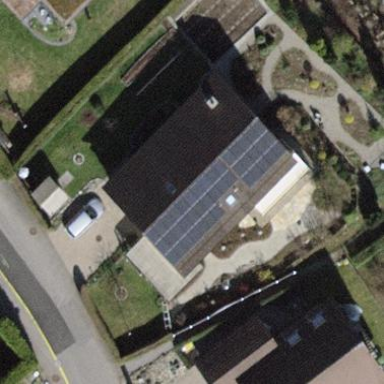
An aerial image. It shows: Solar photovoltaic panel generator.